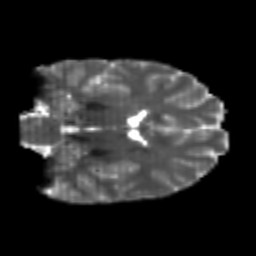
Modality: T2w
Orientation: coronal
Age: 21
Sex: female
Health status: healthy
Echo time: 0.074 s